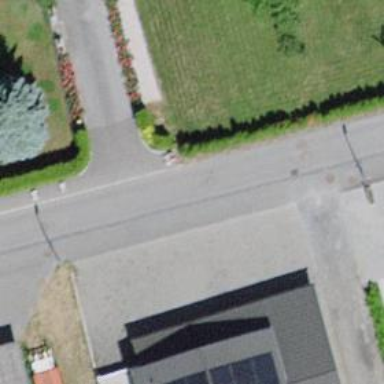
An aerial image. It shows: Hedge acting as barrier.